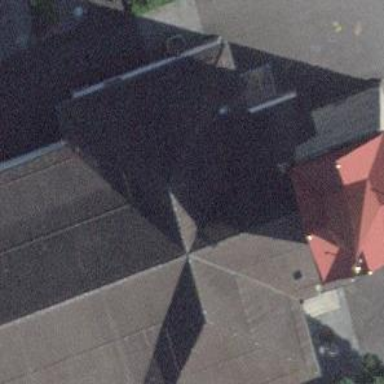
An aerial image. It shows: Building with ridge on the roof.